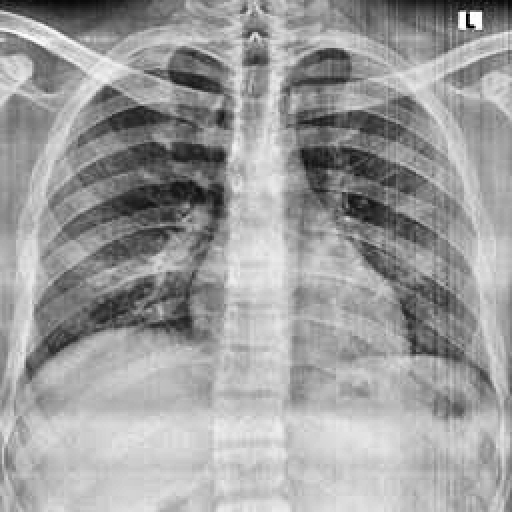
Finding: NORMAL